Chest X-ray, PA view. Patient: 53 years old, sex F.
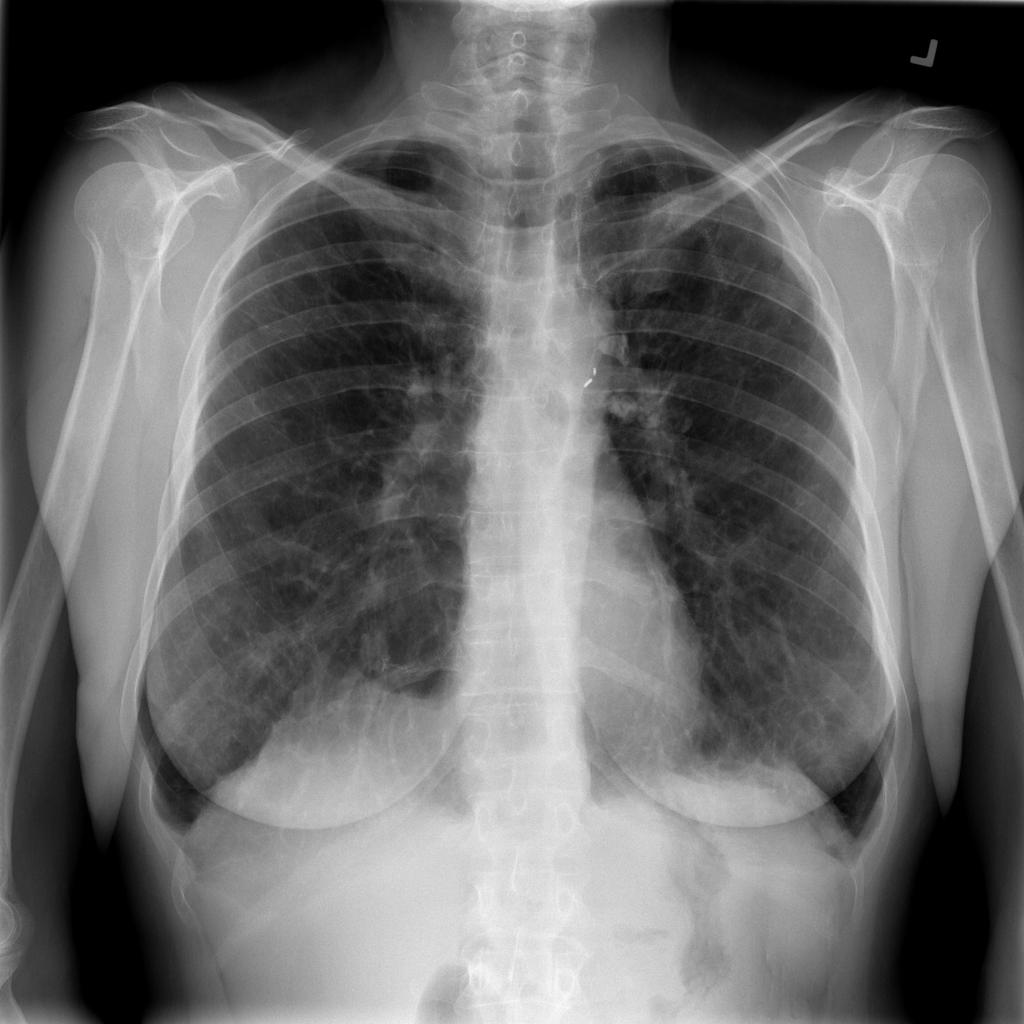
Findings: Pneumothorax